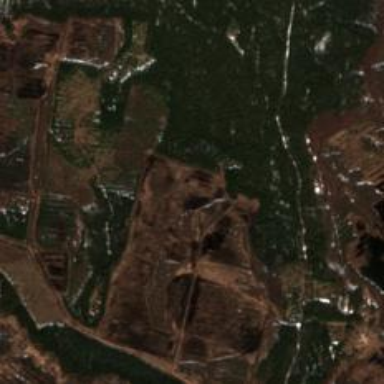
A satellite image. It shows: Peat cutting area.